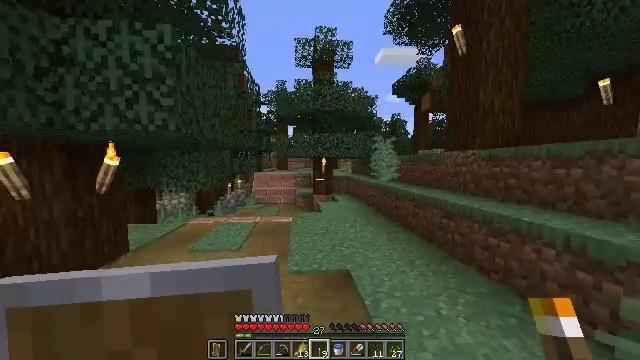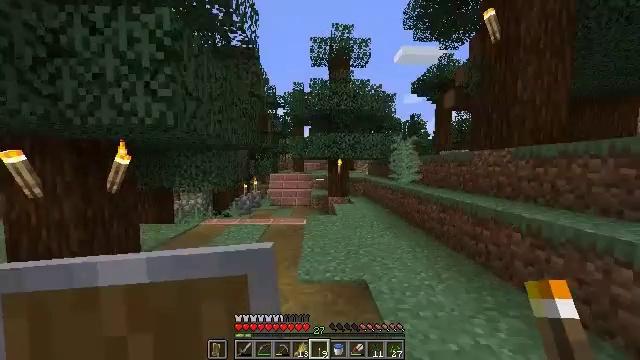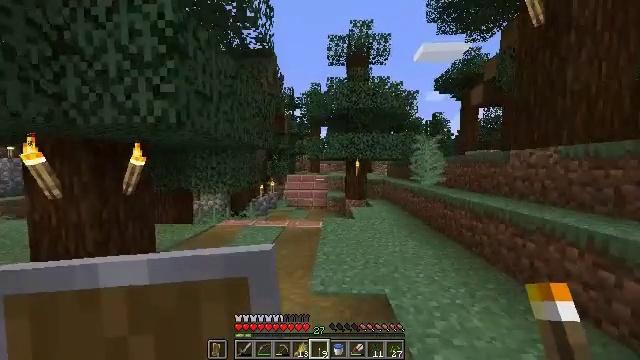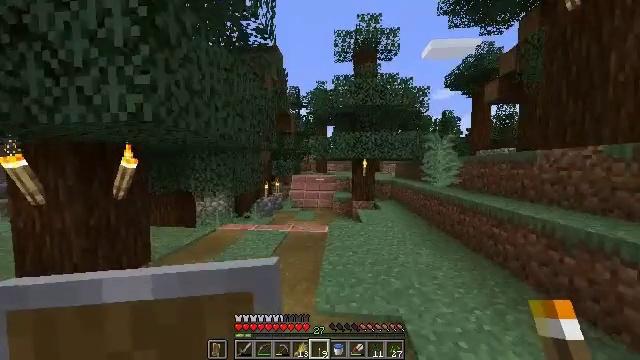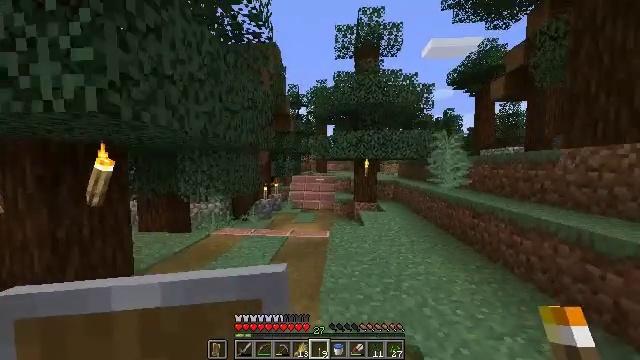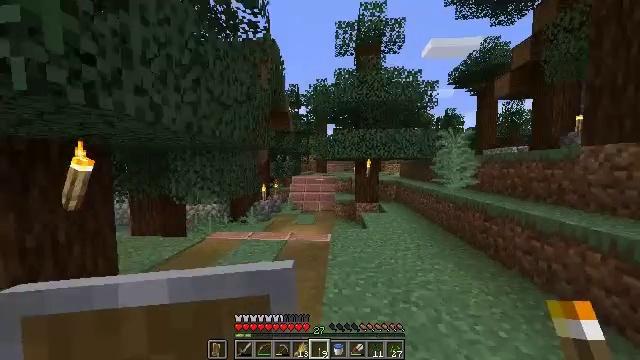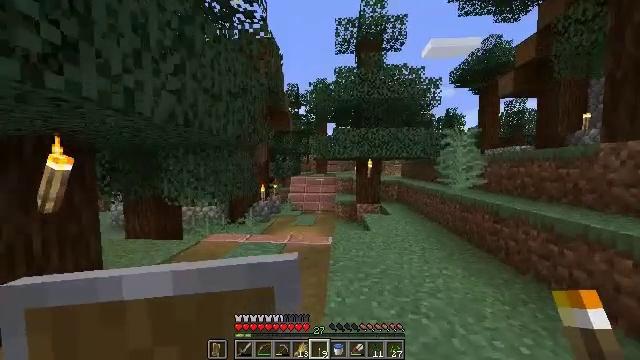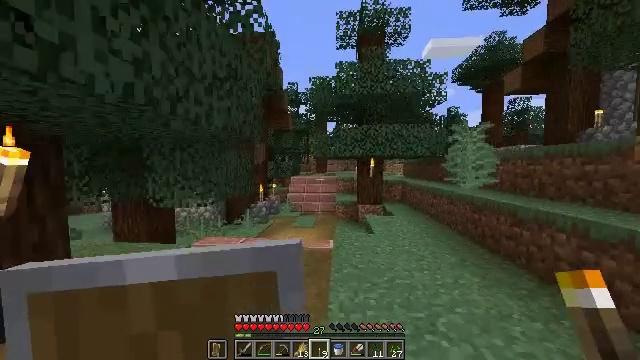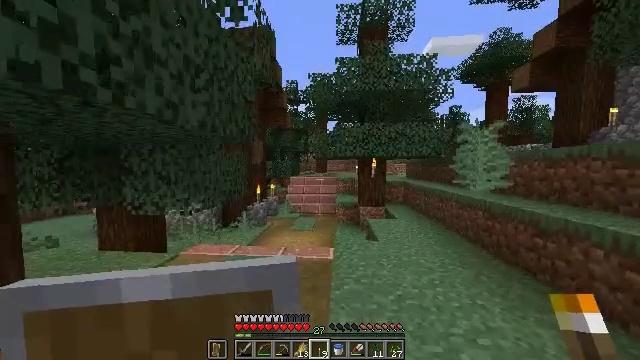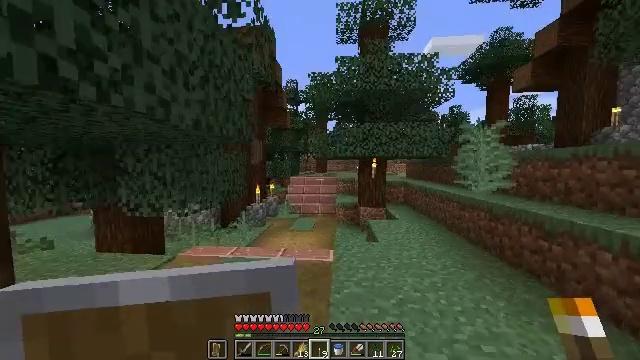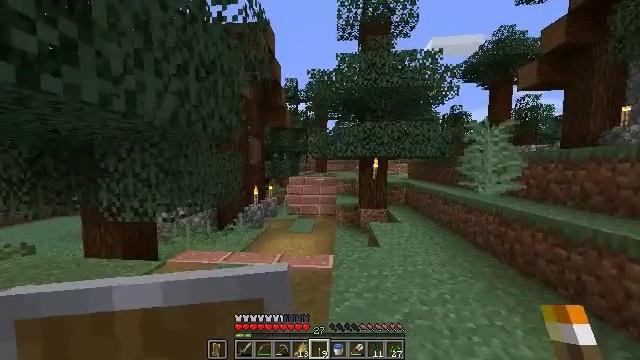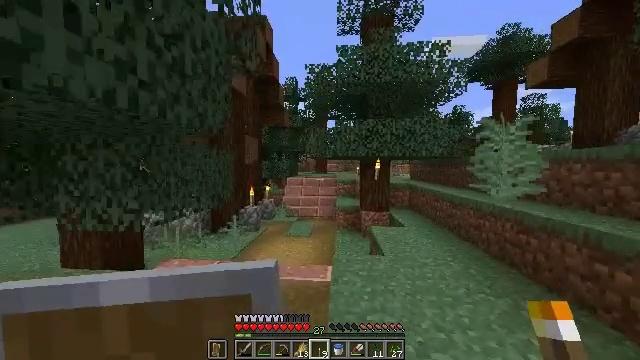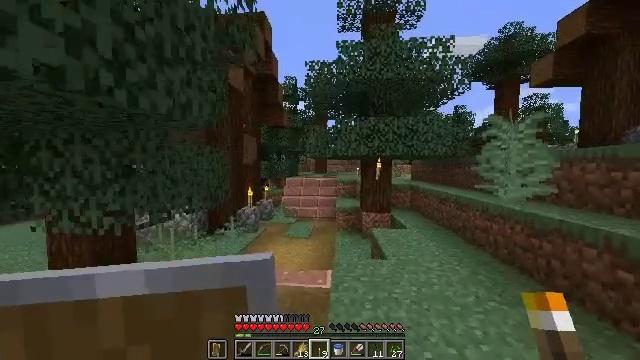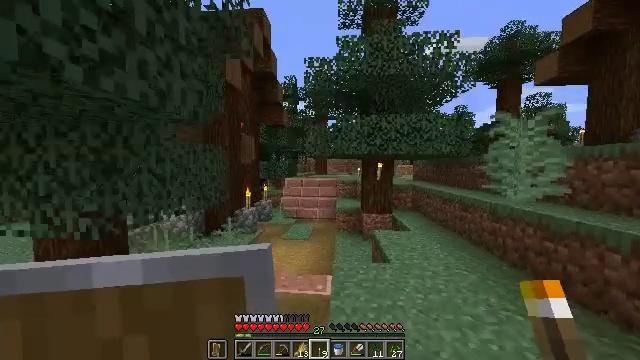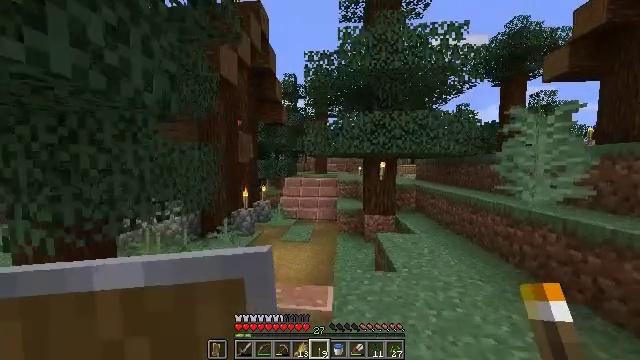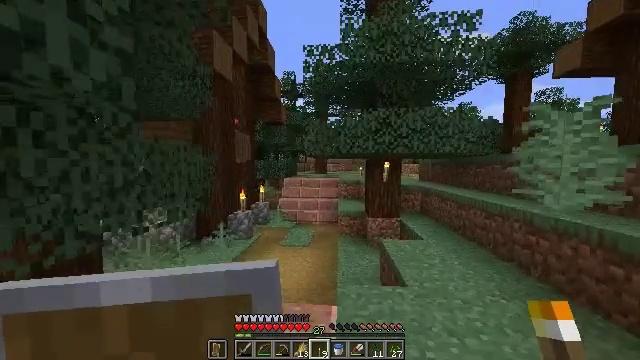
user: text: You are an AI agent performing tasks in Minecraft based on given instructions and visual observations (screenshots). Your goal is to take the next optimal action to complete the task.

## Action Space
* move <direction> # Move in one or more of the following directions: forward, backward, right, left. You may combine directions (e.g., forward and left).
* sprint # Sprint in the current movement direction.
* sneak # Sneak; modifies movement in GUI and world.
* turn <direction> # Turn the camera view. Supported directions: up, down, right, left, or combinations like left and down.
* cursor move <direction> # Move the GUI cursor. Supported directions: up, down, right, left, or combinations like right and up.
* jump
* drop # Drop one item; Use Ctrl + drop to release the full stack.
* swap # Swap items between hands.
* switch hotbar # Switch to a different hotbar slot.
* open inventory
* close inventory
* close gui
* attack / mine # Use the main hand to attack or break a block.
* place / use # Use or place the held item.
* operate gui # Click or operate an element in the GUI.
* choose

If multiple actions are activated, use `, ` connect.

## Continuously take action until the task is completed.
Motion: motion action
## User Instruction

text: Drop a torch.
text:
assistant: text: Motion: move forward, turn left
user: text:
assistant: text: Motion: move forward, turn left
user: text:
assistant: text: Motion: move forward, turn left
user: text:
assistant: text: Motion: move forward
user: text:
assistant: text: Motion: move forward
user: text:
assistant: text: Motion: move forward
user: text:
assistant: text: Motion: move forward
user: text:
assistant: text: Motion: move forward
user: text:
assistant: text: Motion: move forward, sprint
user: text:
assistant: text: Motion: move forward, sprint
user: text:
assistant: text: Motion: move forward, sprint
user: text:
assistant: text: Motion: move forward
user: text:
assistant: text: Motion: move forward
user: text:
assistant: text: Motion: move forward
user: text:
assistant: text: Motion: move forward
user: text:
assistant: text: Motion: move forward
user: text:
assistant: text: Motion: move forward, drop
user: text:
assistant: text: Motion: move forward, drop
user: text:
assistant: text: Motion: move forward, drop
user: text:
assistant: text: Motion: move forward
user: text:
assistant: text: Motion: move forward
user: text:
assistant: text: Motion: move forward
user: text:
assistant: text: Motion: no_op